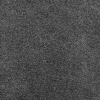
Atmospheric dust classification: dusty